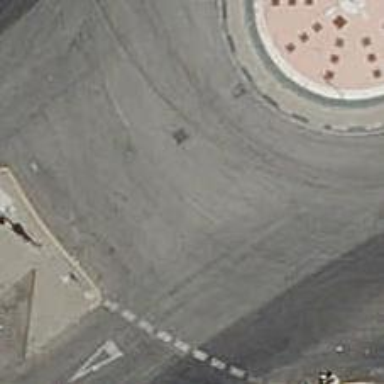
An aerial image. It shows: Service road that forms roundabout.